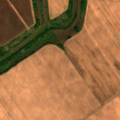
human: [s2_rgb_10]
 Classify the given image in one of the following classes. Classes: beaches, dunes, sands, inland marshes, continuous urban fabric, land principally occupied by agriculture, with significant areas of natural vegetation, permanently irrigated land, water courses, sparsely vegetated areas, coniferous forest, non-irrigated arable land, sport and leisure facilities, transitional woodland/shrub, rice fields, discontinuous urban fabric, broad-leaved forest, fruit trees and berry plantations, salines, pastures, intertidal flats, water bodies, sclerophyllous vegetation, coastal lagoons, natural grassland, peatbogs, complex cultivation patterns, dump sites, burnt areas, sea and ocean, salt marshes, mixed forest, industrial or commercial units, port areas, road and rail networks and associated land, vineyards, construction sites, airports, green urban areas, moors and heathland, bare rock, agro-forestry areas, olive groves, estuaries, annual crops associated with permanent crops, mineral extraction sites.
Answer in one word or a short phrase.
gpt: non-irrigated arable land, transitional woodland/shrub